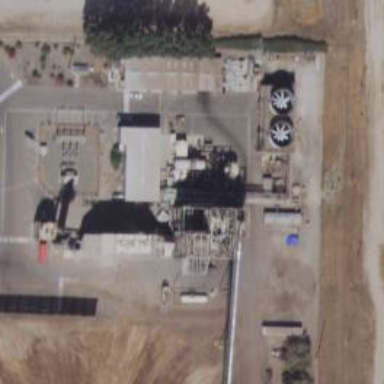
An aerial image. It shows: Generator with steam turbine as its type.